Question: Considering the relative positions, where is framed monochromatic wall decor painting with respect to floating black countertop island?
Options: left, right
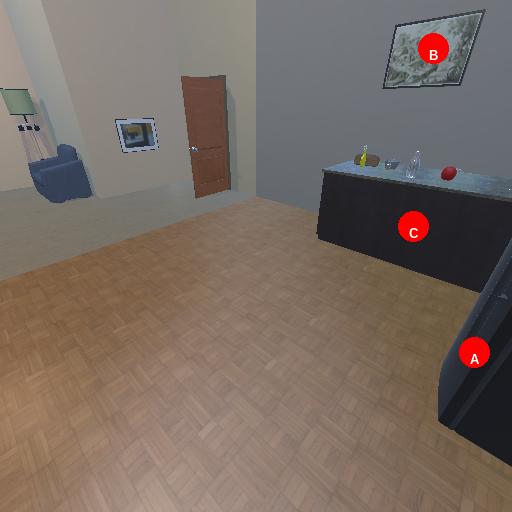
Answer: left